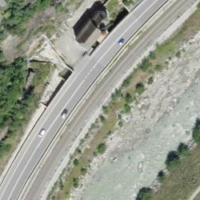
EUNIS habitat code: 56
Species observed at this site:
Sedum album